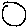
Label: circle